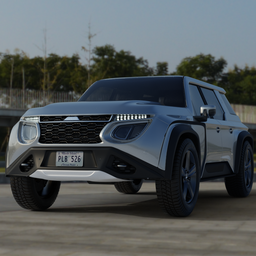
Label: mechanical